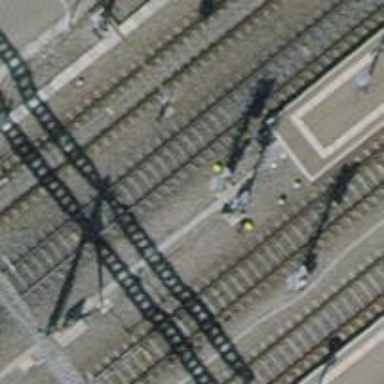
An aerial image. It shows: Railway signal.